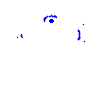
Particle: electron